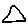
Label: triangle